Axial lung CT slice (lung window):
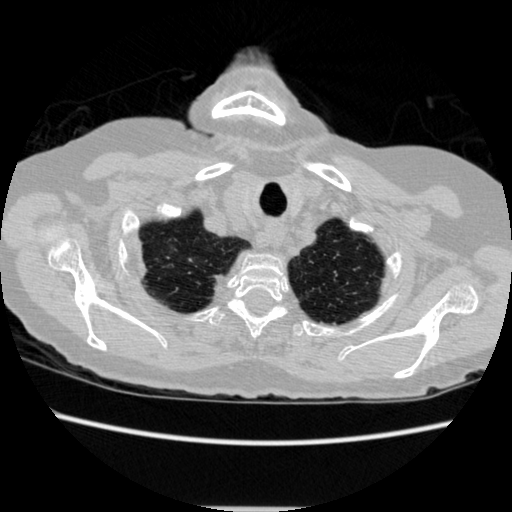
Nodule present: no